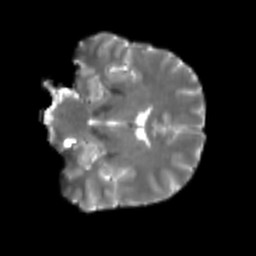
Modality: T2w
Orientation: coronal
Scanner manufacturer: siemens
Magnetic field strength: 3 T
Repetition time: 4 s
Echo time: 0.0594 s